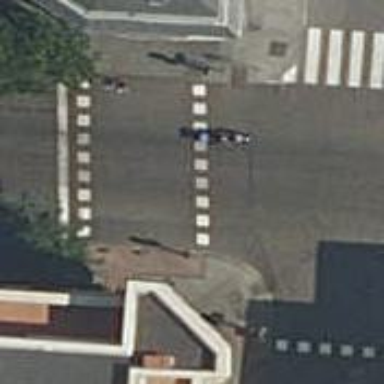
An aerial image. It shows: Road crossing with traffic signals.